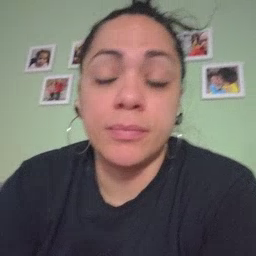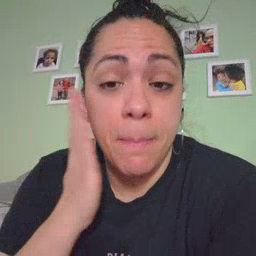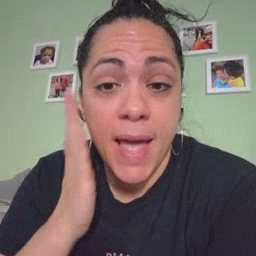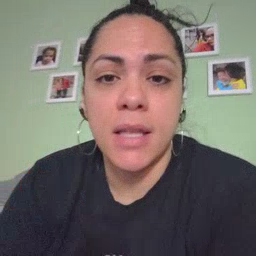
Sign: bed